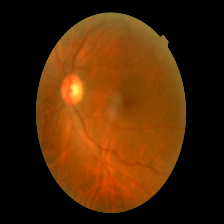
Diabetic retinopathy grade: Mild